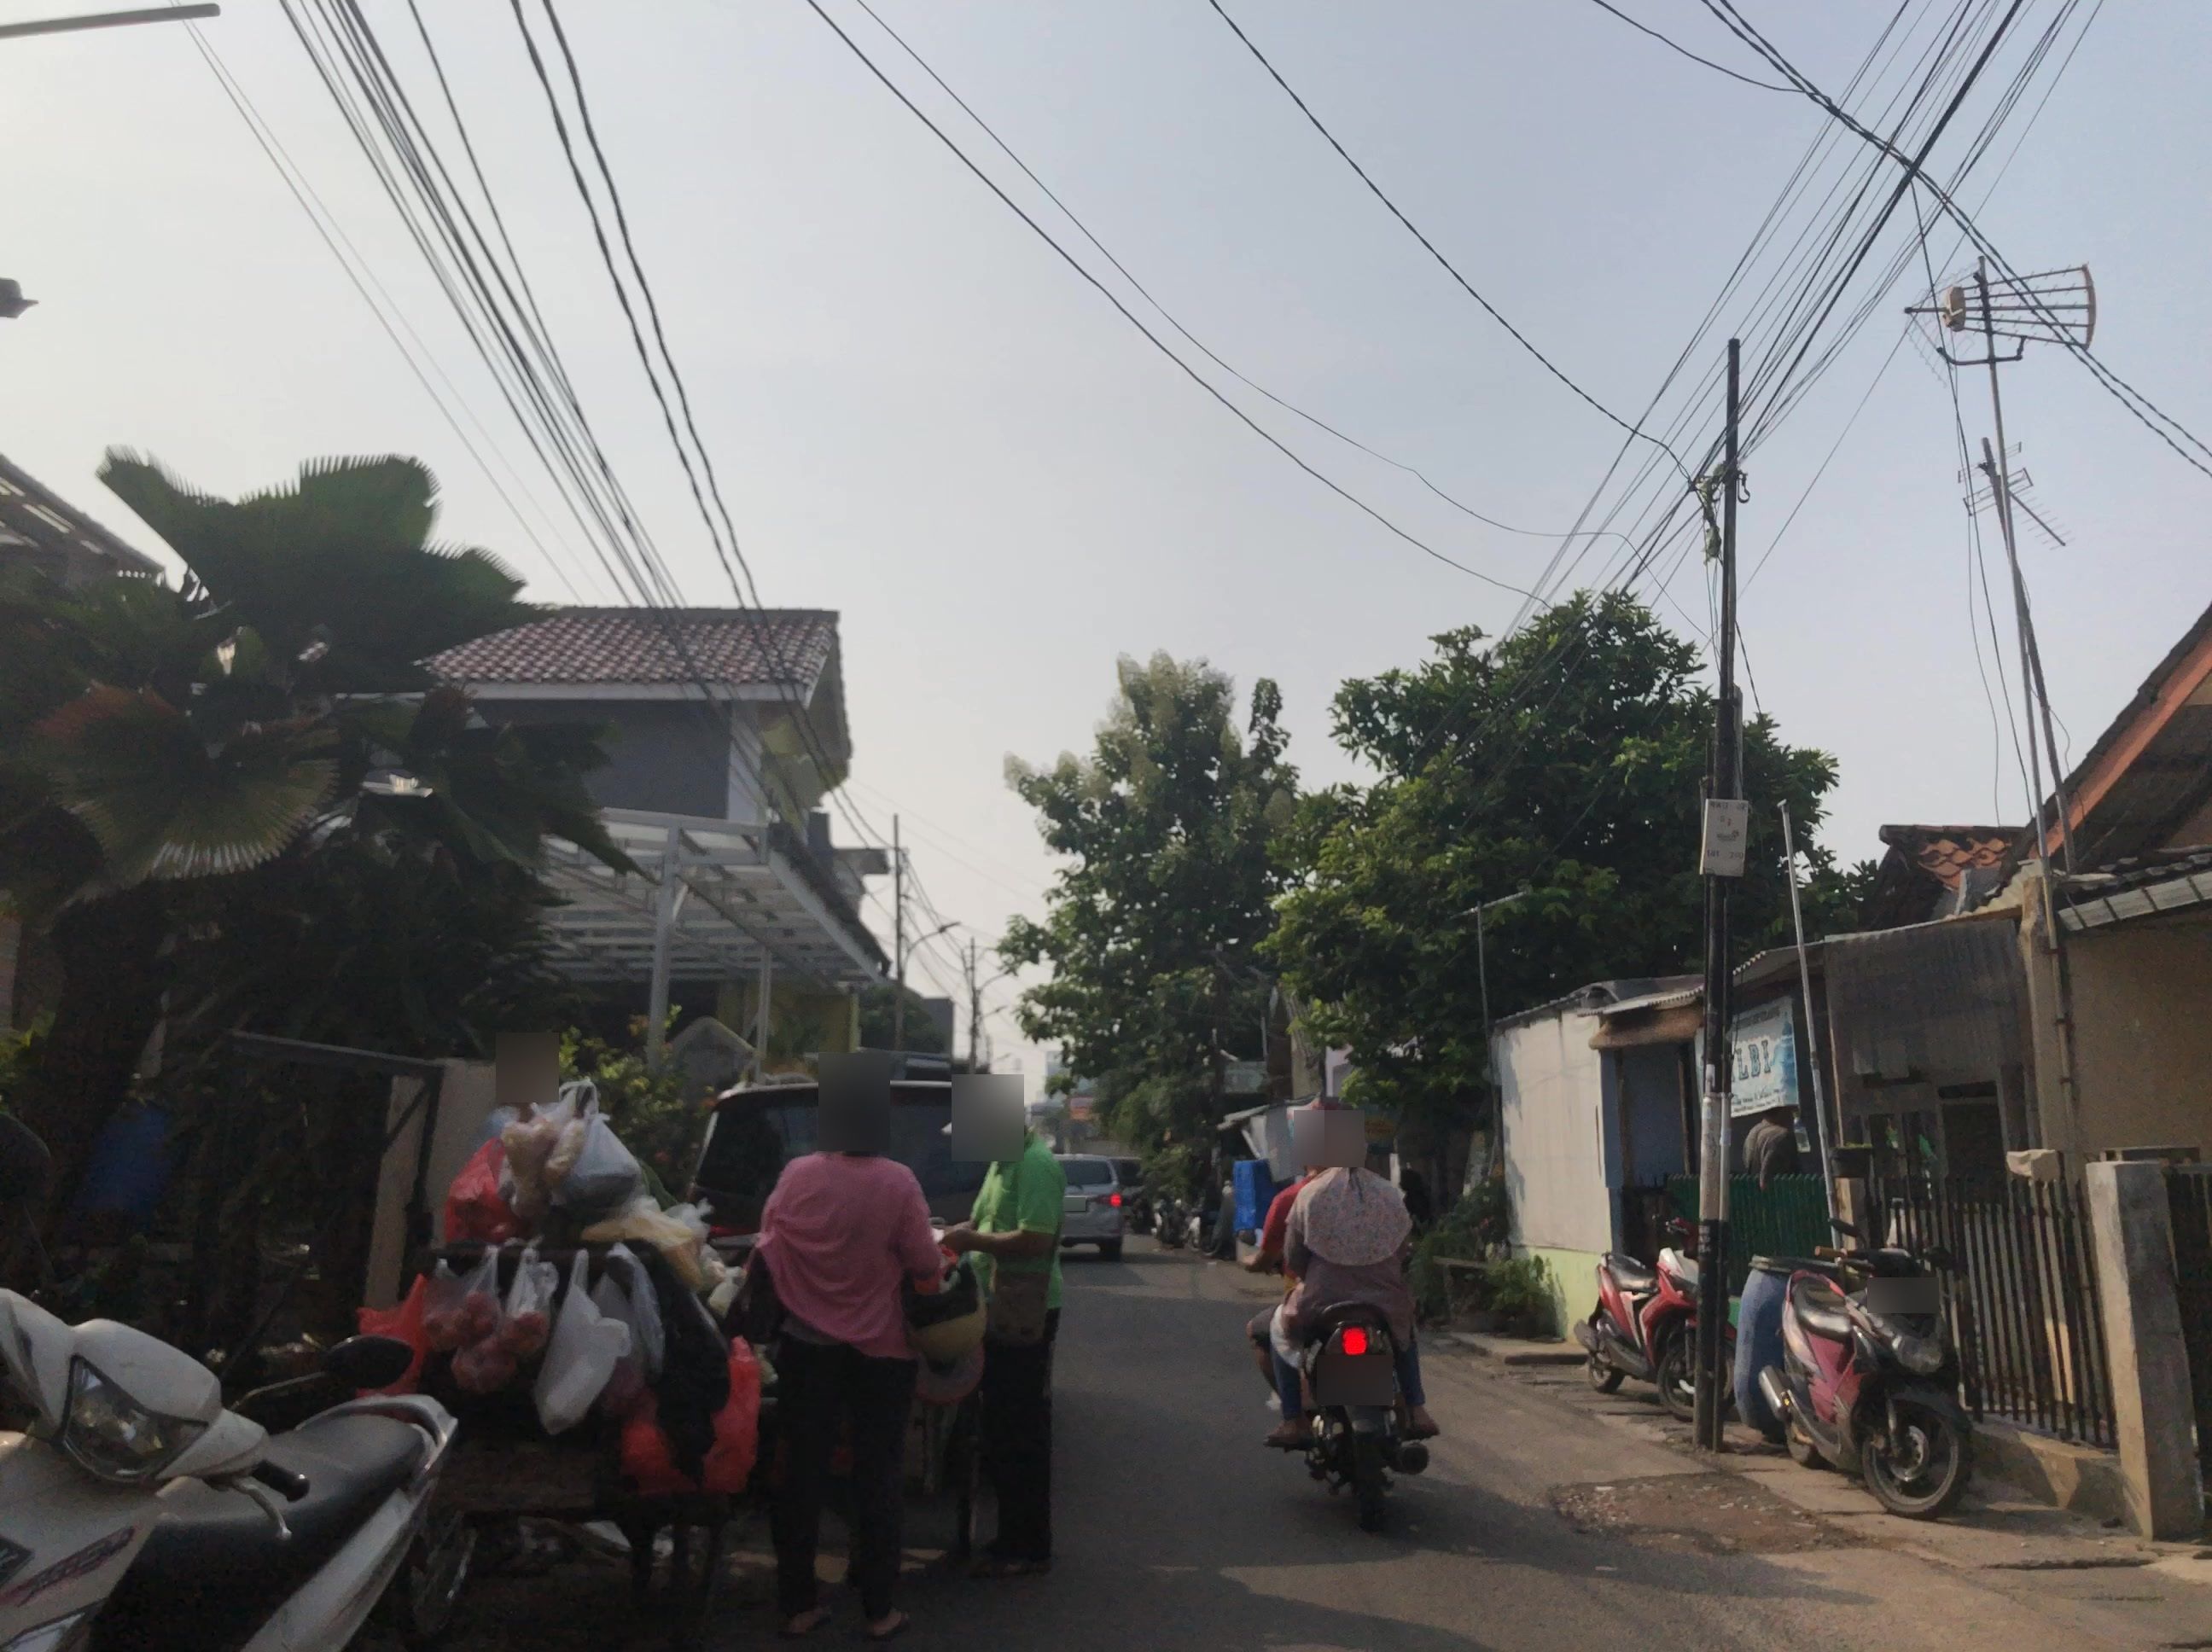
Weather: clear
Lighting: day
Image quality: good
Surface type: driving surface
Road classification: unclassified
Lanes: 1
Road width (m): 3
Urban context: urban centre
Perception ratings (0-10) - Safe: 5.01, Lively: 5.57, Beautiful: 5.41, Boring: 6.21, Depressing: 1.88, Wealthy: 3.93